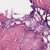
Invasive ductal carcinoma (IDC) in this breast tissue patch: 0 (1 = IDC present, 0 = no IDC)